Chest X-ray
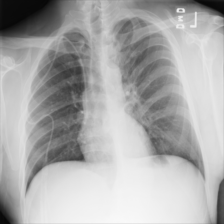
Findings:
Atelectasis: negative
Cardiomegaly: negative
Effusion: negative
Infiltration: negative
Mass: negative
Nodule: negative
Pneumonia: negative
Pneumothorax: negative
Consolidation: negative
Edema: negative
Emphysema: negative
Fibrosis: negative
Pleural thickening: negative
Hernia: negative